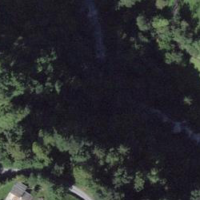
EUNIS habitat code: 44
Species observed at this site:
Aruncus dioicus
Falco tinnunculus
Phyteuma betonicifolium